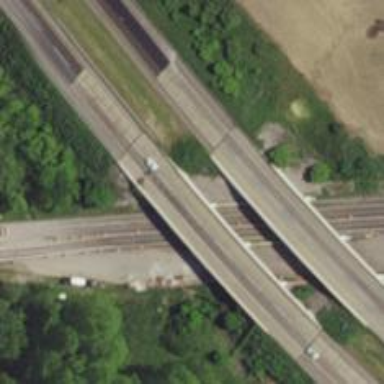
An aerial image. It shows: Motorway bridge with asphalt surface.